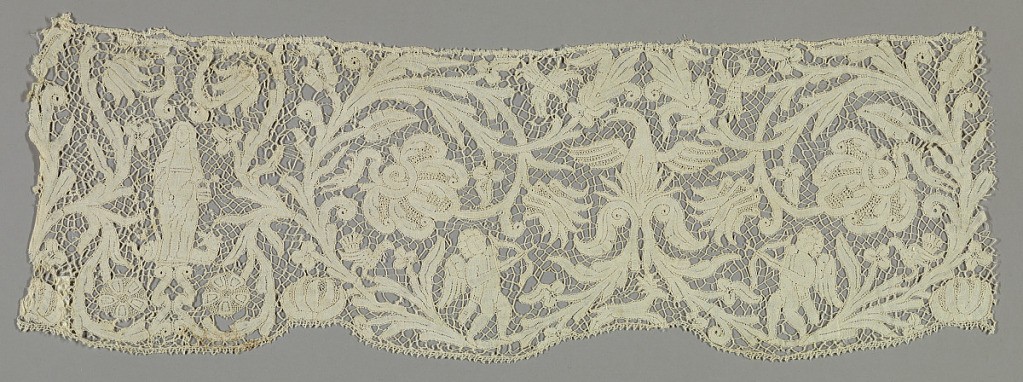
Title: Fragment of border
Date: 17th century
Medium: linen Technique: bobbin lace, discontinuous tape
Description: Part of a wide border, cupids aiming at birds, Saint Margaret standing on a dragon amid plants and flowers.